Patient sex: M
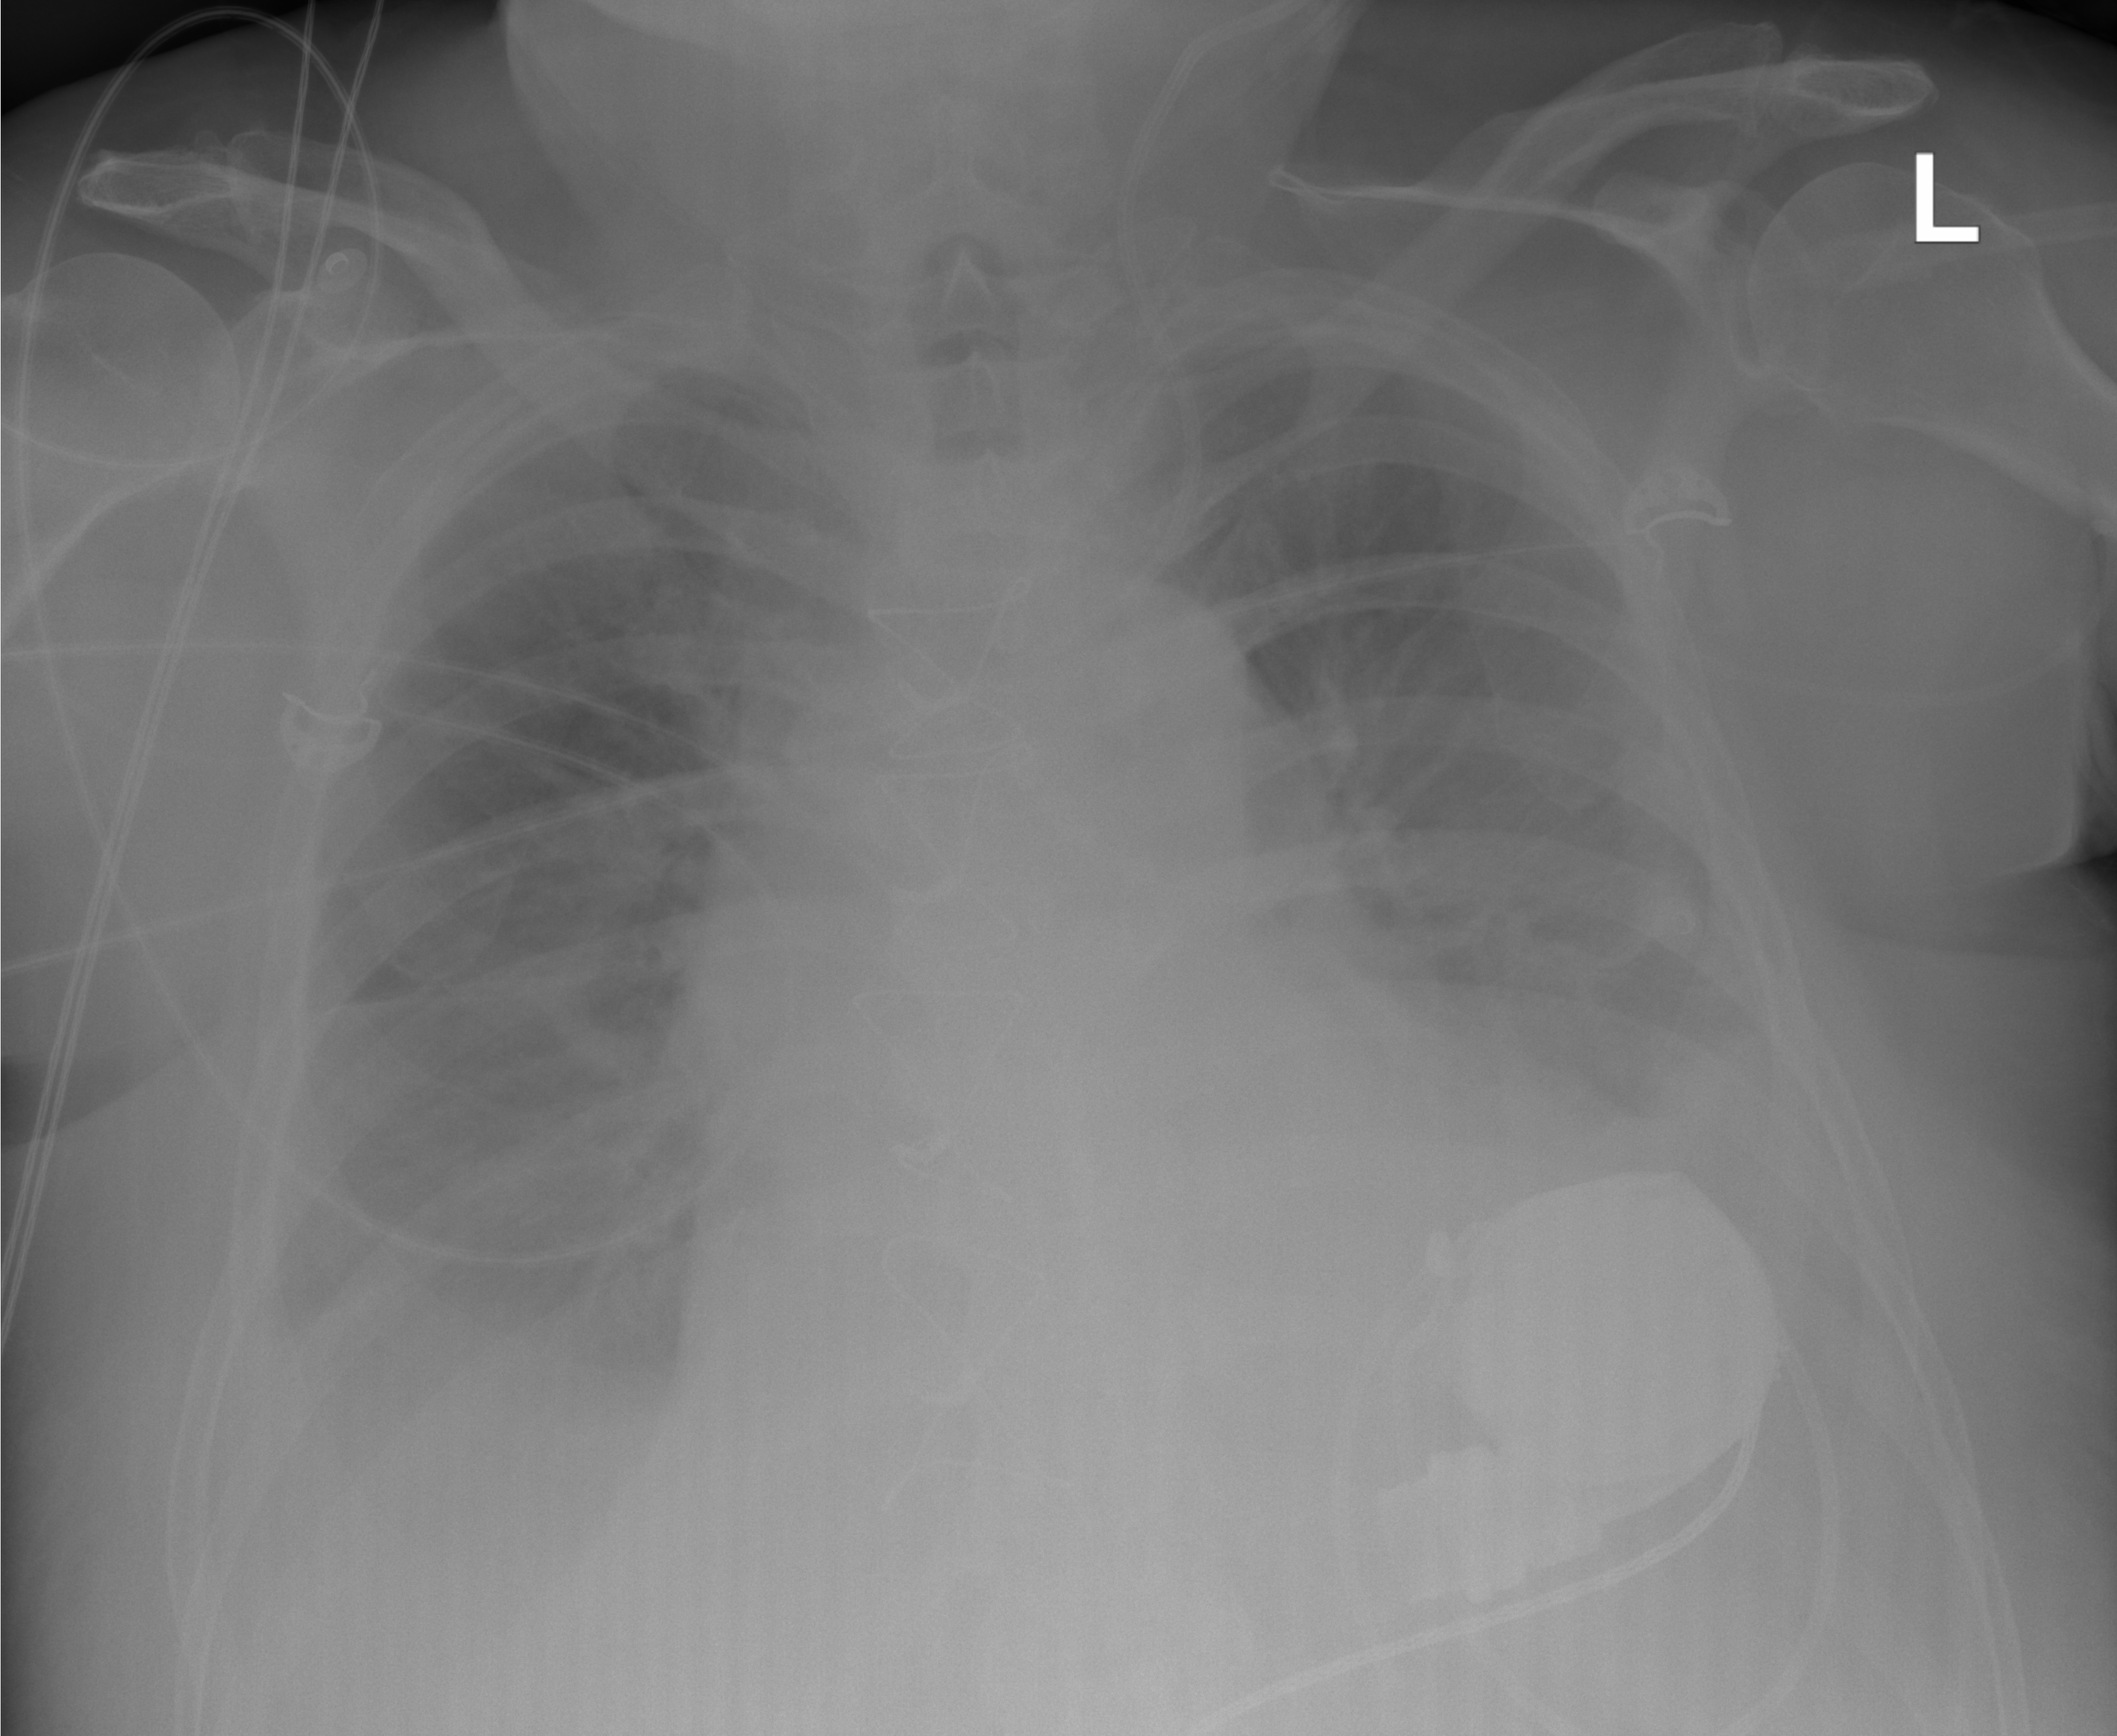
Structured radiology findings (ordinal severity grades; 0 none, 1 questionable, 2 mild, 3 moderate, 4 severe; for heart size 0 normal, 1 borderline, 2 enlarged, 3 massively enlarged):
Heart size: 2
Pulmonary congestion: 2
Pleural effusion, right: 3
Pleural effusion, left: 3
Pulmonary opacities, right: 0
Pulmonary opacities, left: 0
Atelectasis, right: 2
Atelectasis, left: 2